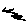
Label: zigzag